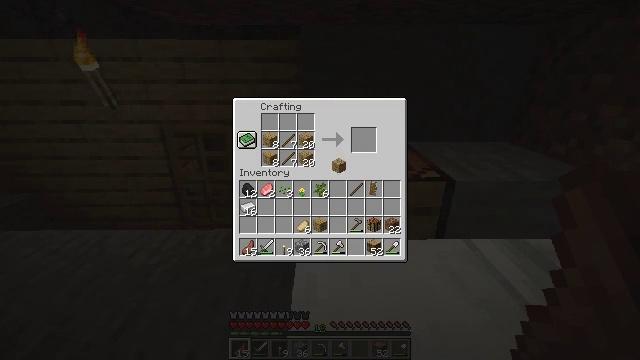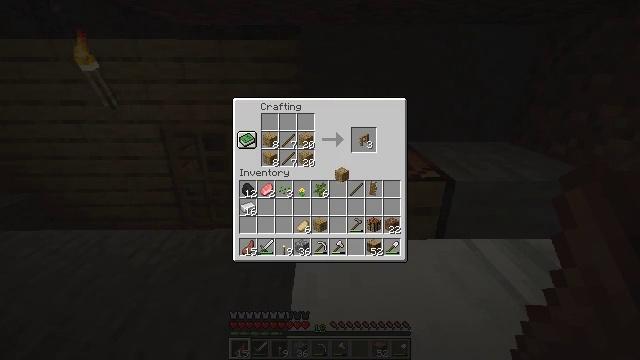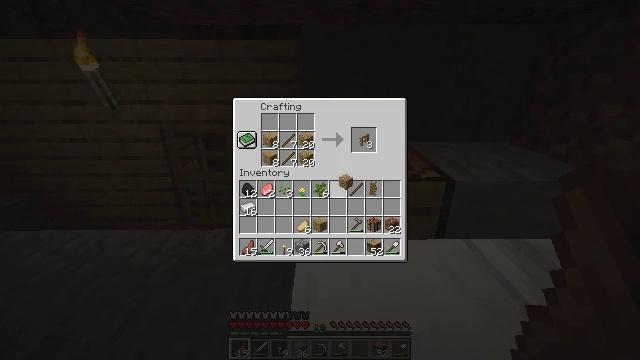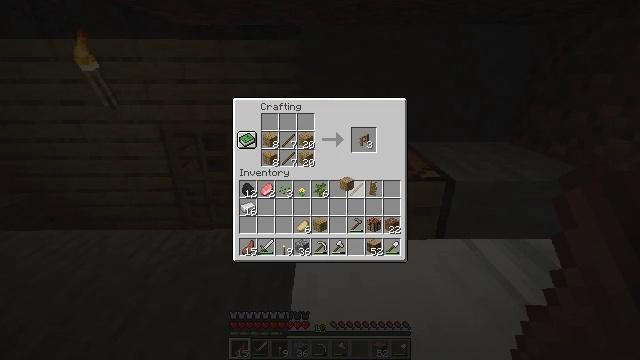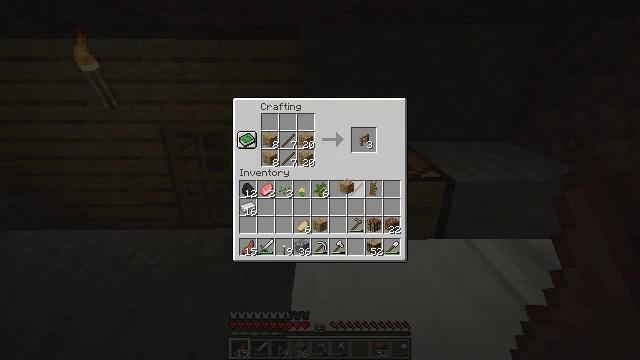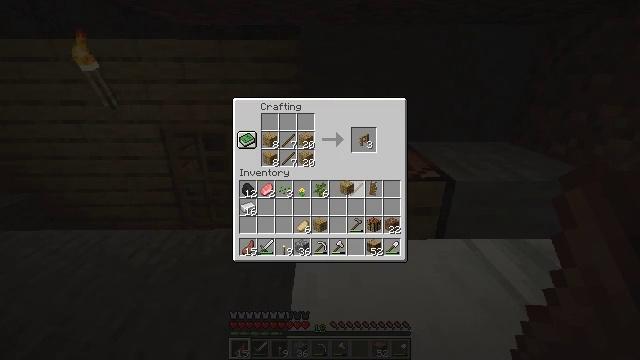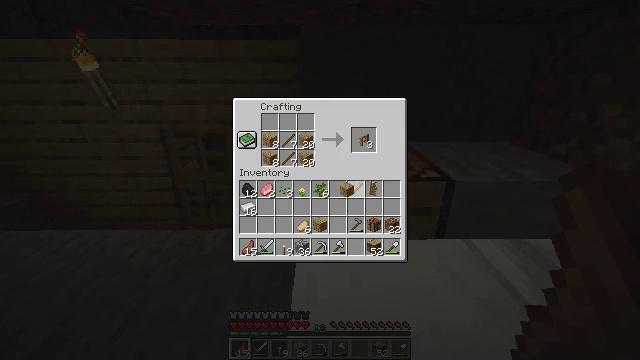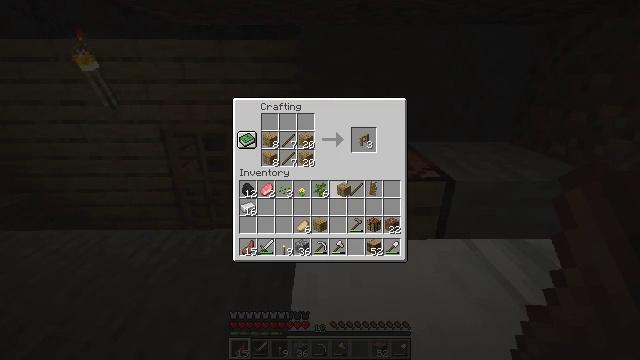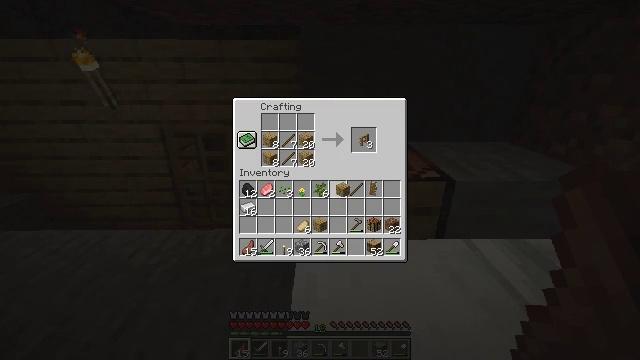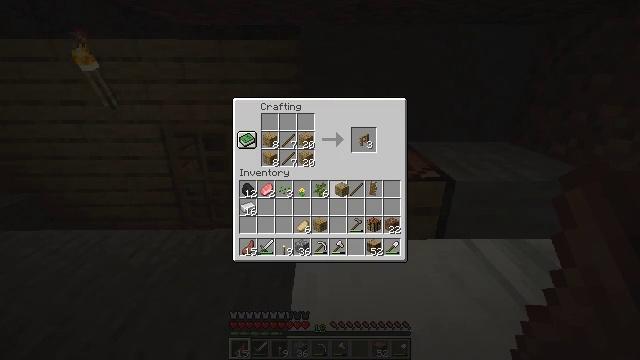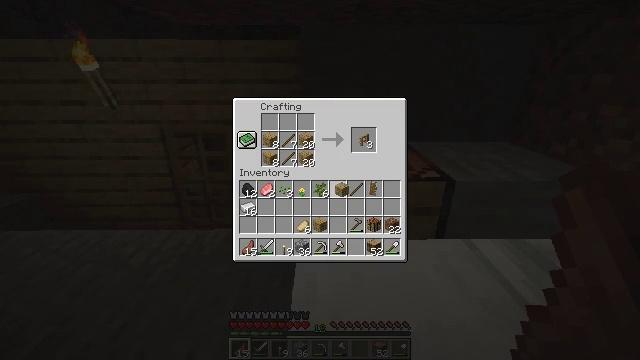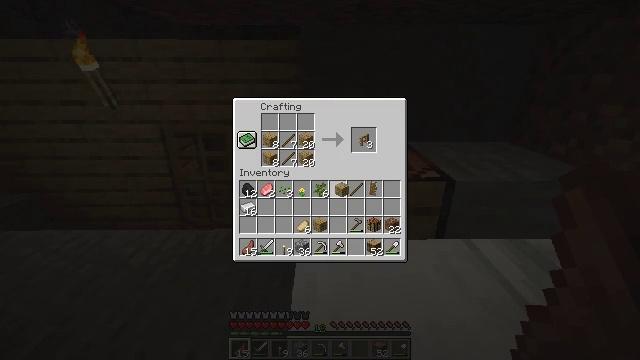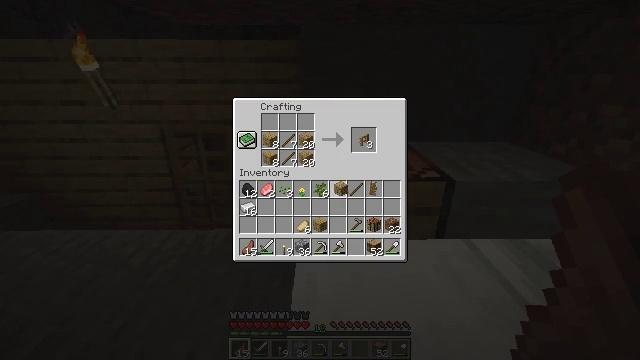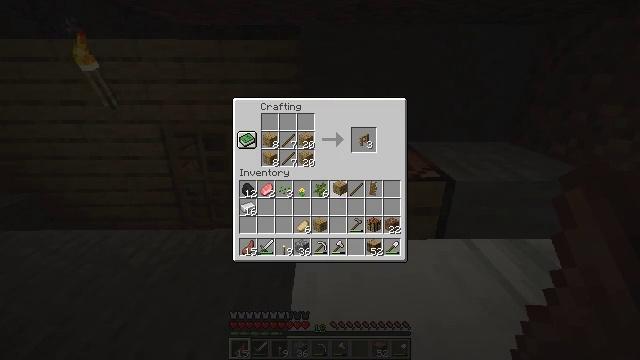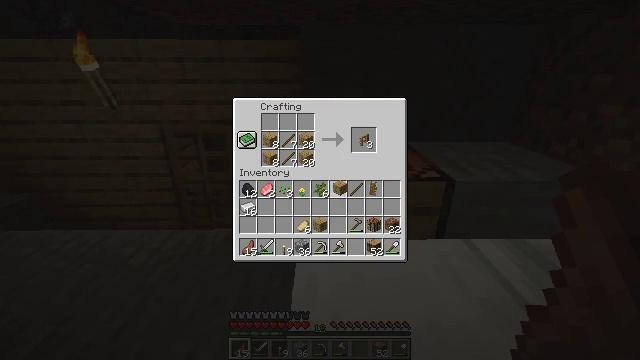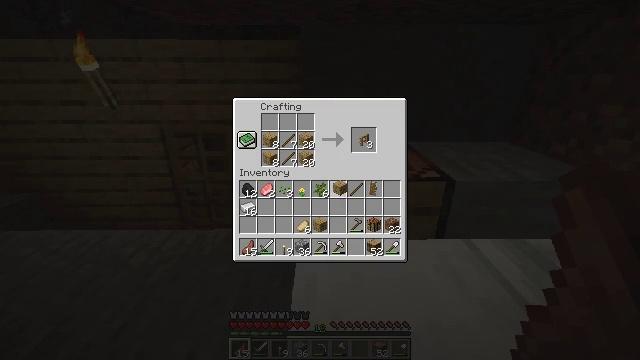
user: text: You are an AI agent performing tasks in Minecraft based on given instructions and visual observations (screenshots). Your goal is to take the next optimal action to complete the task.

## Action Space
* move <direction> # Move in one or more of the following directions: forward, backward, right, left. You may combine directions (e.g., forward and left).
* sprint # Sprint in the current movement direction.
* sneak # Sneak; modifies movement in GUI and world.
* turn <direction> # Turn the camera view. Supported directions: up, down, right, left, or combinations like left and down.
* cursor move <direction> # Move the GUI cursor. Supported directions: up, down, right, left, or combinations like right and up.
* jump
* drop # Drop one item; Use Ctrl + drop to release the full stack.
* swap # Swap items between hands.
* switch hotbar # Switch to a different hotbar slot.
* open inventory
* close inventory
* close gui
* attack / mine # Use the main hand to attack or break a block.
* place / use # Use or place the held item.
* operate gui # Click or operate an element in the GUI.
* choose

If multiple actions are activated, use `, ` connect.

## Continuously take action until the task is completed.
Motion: motion action
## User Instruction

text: Craft an oak fence.
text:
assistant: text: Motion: cursor move down
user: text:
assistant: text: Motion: cursor move down
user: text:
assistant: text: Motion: no_op
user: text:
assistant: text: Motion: no_op
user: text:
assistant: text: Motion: no_op
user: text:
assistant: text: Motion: no_op
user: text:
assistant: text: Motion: no_op
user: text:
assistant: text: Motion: no_op
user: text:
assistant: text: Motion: no_op
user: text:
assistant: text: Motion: no_op
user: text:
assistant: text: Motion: no_op
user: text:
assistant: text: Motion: no_op
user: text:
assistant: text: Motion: no_op
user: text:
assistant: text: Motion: no_op
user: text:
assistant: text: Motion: no_op
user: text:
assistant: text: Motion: no_op
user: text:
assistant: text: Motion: operate gui
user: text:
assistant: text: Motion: operate gui
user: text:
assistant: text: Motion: operate gui
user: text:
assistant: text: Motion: no_op
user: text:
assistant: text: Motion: no_op
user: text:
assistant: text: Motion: no_op
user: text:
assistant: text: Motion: no_op
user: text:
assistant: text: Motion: no_op
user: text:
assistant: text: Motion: no_op
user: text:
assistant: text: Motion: no_op
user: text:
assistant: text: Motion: no_op
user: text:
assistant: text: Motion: no_op
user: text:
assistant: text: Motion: cursor move right and up
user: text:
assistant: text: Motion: no_op